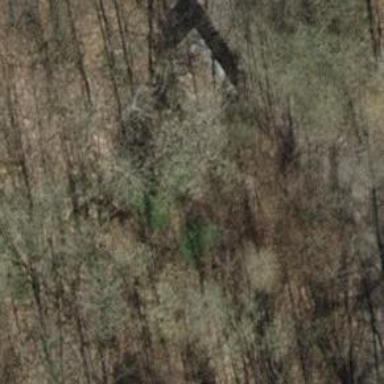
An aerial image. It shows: Shelter.